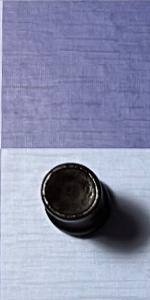
Label: Rook_Black